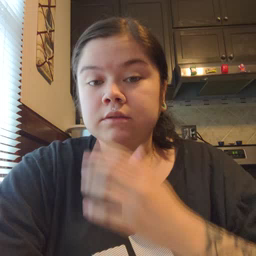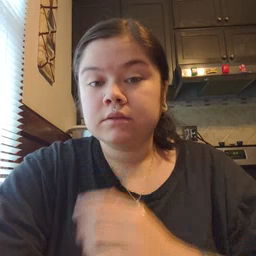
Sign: have